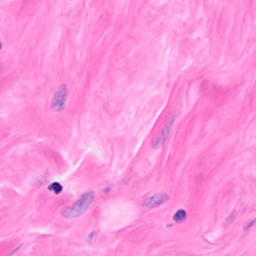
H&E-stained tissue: Breast